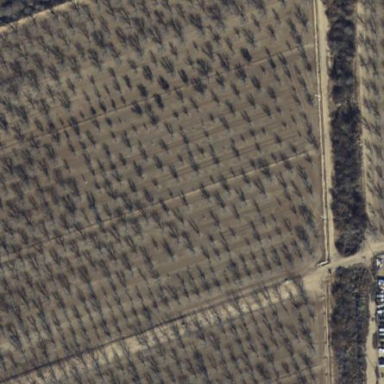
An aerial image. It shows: Orchard.